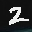
Label: 2